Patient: sex F, age 19
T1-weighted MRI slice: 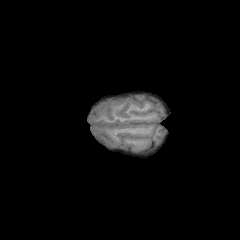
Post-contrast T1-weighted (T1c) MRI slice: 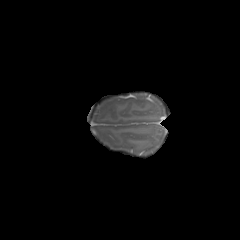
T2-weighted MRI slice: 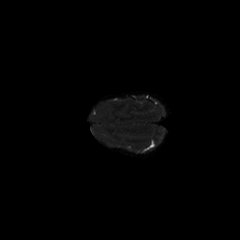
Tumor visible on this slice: no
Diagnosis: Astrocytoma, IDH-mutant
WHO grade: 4